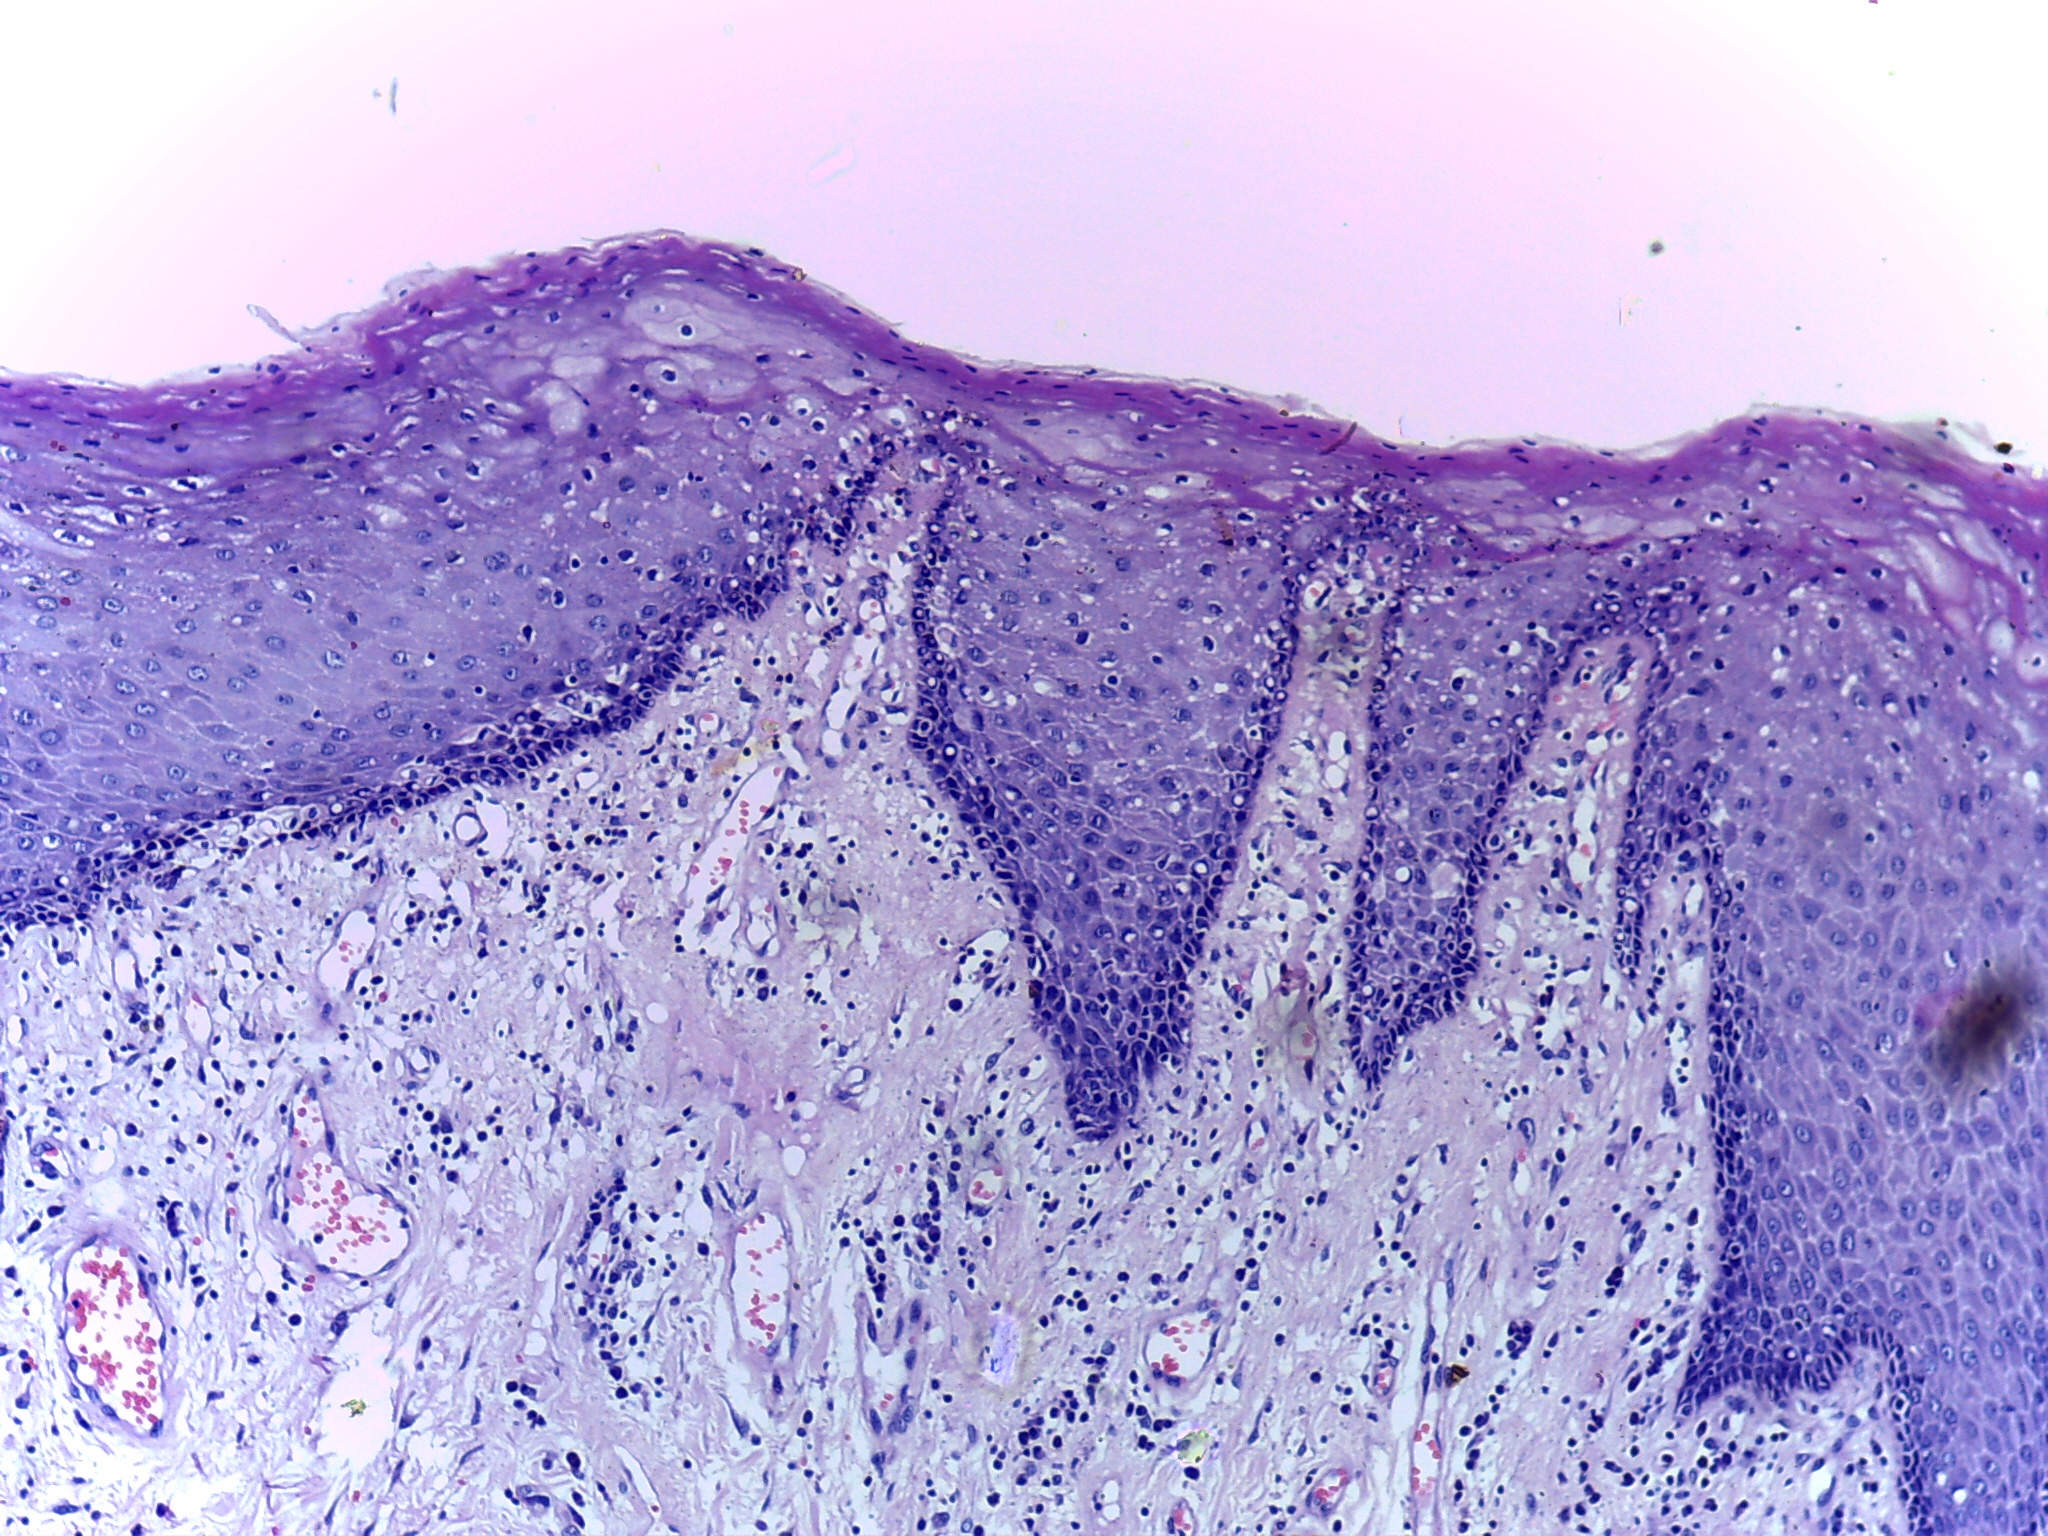
Diagnosis: OSCC